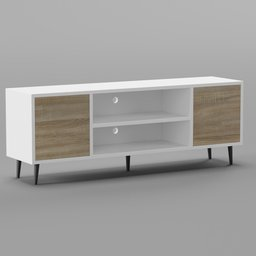
Label: furniture